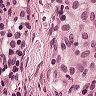
Metastatic tissue present: no